Question: With the sample code below (heavily influenced from <URL> the right-click context menu is not really aligned properly.
As can be seen in the screenshot, the resulting menu is above the mouse cursor quite a bit. I would expect the menu's top left corner to be exactly aligned with the mouse pointer.
Is there any way to adjust for this?

'''
import re
import operator
import os
import sys
import sqlite3
import cookies
from PyQt4.QtCore import *
from PyQt4.QtGui import *
def main():
app = QApplication(sys.argv)
w = MyWindow()
w.show()
sys.exit(app.exec_())
class MyWindow(QWidget):
def __init__(self, *args):
QWidget.__init__(self, *args)
self.tabledata = [('apple', 'red', 'small'),
('apple', 'red', 'medium'),
('apple', 'green', 'small'),
('banana', 'yellow', 'large')]
self.header = ['fruit', 'color', 'size']
# create table
self.createTable()
# layout
layout = QVBoxLayout()
layout.addWidget(self.tv)
self.setLayout(layout)
def popup(self, pos):
for i in self.tv.selectionModel().selection().indexes():
print i.row(), i.column()
menu = QMenu()
quitAction = menu.addAction("Quit")
action = menu.exec_(self.mapToGlobal(pos))
if action == quitAction:
qApp.quit()
def createTable(self):
# create the view
self.tv = QTableView()
self.tv.setStyleSheet("gridline-color: rgb(191, 191, 191)")
self.tv.setContextMenuPolicy(Qt.CustomContextMenu)
self.tv.customContextMenuRequested.connect(self.popup)
# set the table model
tm = MyTableModel(self.tabledata, self.header, self)
self.tv.setModel(tm)
# set the minimum size
self.tv.setMinimumSize(400, 300)
# hide grid
self.tv.setShowGrid(True)
# set the font
font = QFont("Calibri (Body)", 12)
self.tv.setFont(font)
# hide vertical header
vh = self.tv.verticalHeader()
vh.setVisible(False)
# set horizontal header properties
hh = self.tv.horizontalHeader()
hh.setStretchLastSection(True)
# set column width to fit contents
self.tv.resizeColumnsToContents()
# set row height
nrows = len(self.tabledata)
for row in xrange(nrows):
self.tv.setRowHeight(row, 18)
# enable sorting
self.tv.setSortingEnabled(True)
return self.tv
class MyTableModel(QAbstractTableModel):
def __init__(self, datain, headerdata, parent=None, *args):
""" datain: a list of lists
headerdata: a list of strings
"""
QAbstractTableModel.__init__(self, parent, *args)
self.arraydata = datain
self.headerdata = headerdata
def rowCount(self, parent):
return len(self.arraydata)
def columnCount(self, parent):
return len(self.arraydata[0])
def data(self, index, role):
if not index.isValid():
return QVariant()
elif role != Qt.DisplayRole:
return QVariant()
return QVariant(self.arraydata[index.row()][index.column()])
def headerData(self, col, orientation, role):
if orientation == Qt.Horizontal and role == Qt.DisplayRole:
return QVariant(self.headerdata[col])
return QVariant()
def sort(self, Ncol, order):
"""Sort table by given column number.
"""
self.emit(SIGNAL("layoutAboutToBeChanged()"))
self.arraydata = sorted(self.arraydata, key=operator.itemgetter(Ncol))
if order == Qt.DescendingOrder:
self.arraydata.reverse()
self.emit(SIGNAL("layoutChanged()"))
if __name__ == "__main__":
main()
'''
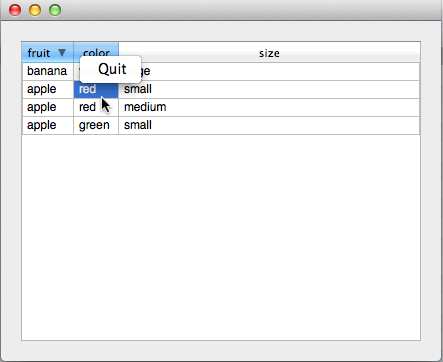
Answer: This was a bit tricky, but following the subclassing example in wiki example and replacing
'''
15 action = menu.exec_(self.mapToGlobal(event.pos()))
'''
with
'''
15 action = menu.exec_(event.globalPos())
'''
will make the popup menu's top left corner match the mouse click exactly.